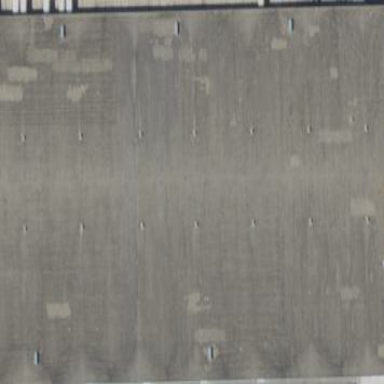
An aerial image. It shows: Warehouse.